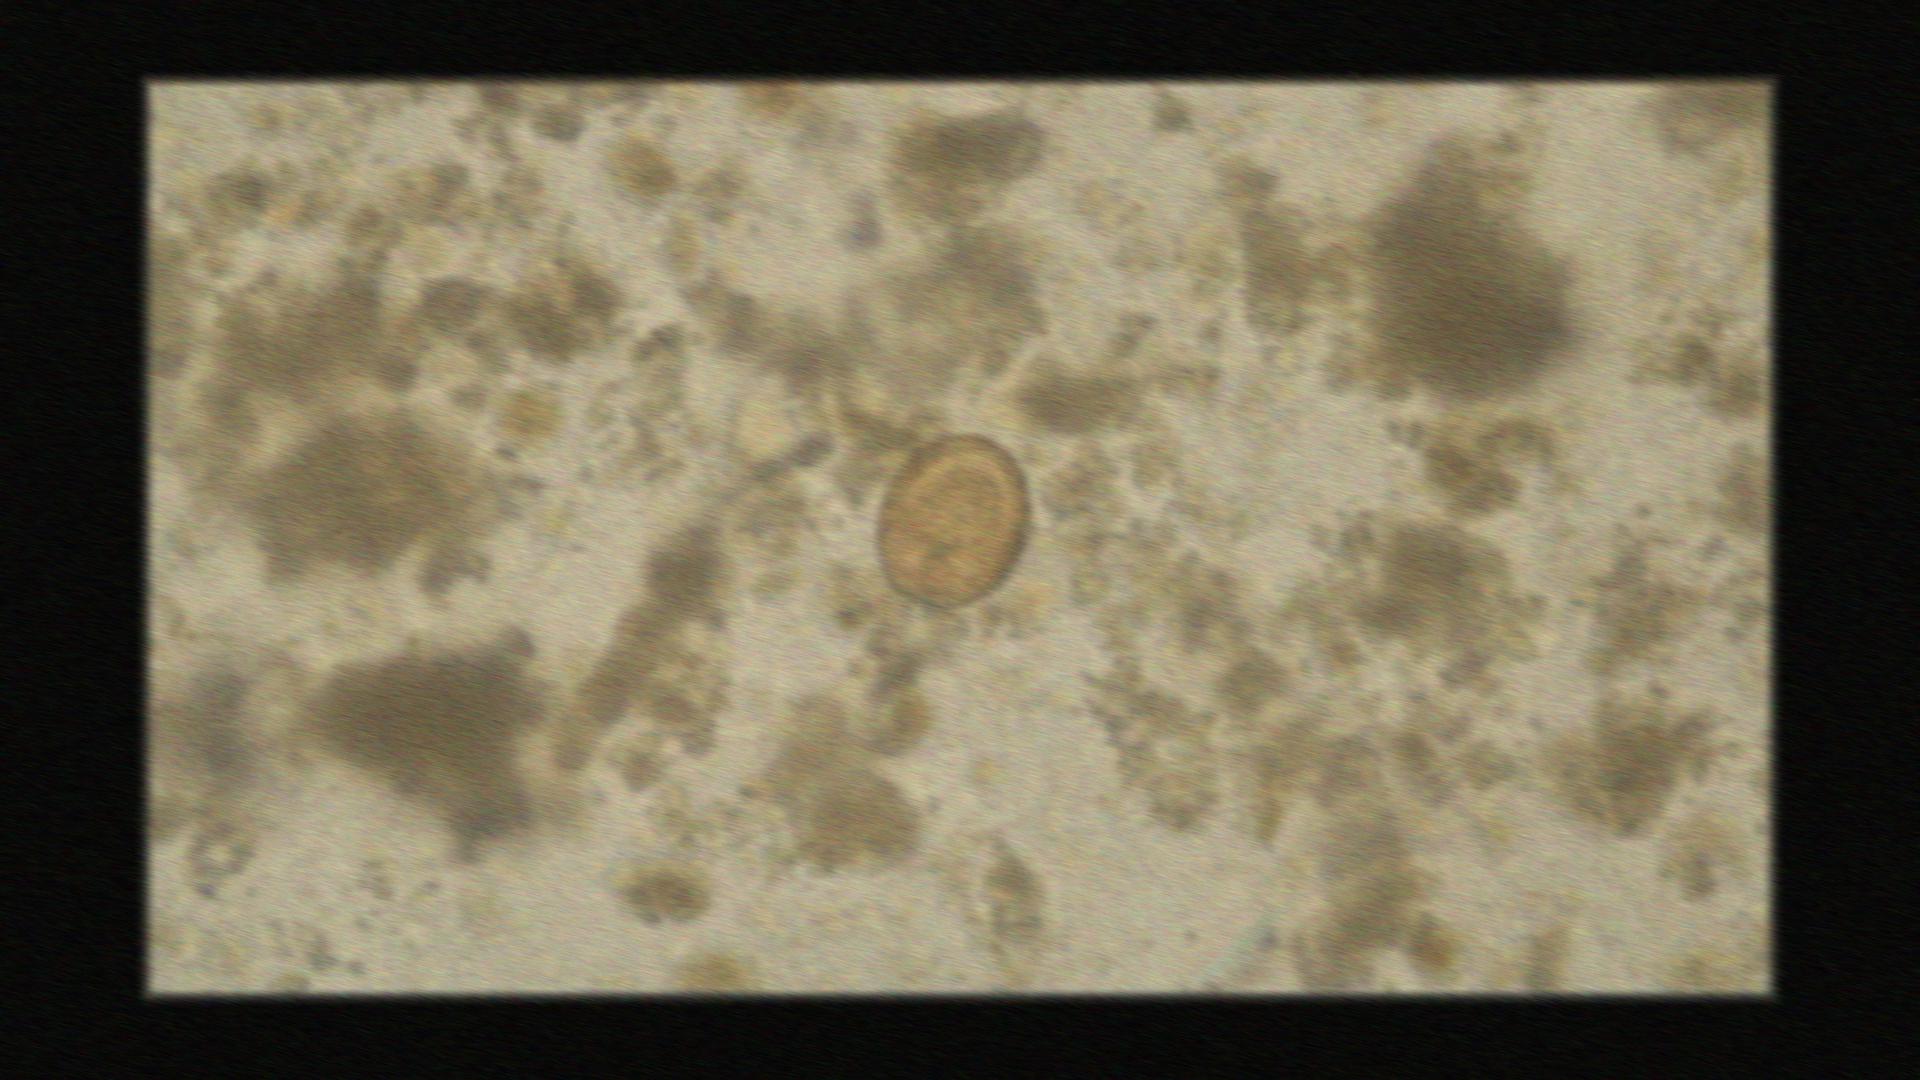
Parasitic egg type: Ascaris lumbricoides